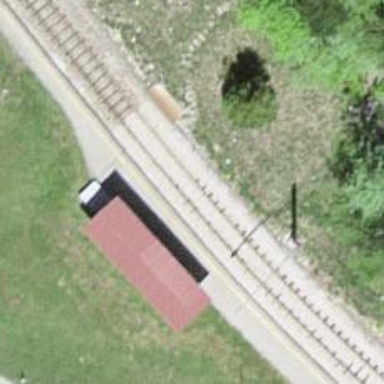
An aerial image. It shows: Halt on the railway.